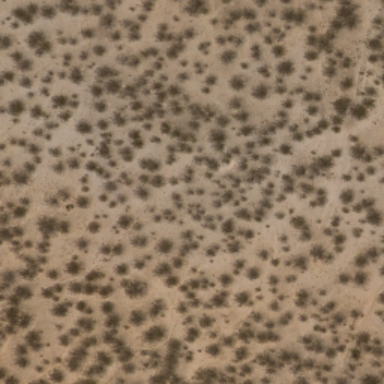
This is a chaparral .